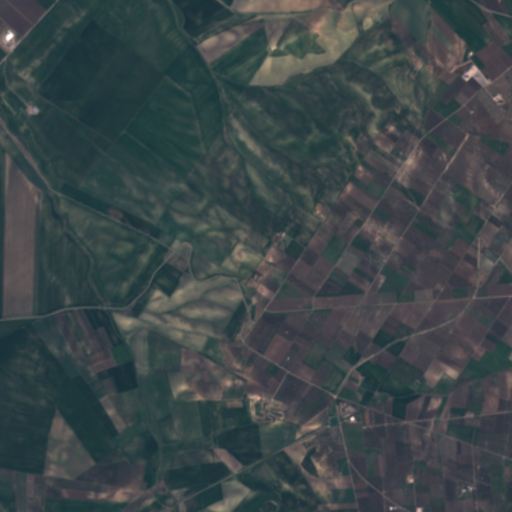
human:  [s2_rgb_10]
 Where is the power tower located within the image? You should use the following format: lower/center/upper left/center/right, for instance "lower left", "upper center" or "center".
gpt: The power tower is located in the upper right of the image.
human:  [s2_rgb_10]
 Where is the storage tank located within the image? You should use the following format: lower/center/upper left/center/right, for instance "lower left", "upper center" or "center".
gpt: The storage tank is located in the upper left of the image.
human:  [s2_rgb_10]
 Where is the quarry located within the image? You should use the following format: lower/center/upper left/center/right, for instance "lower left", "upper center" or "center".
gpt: There is no quarry in the image.